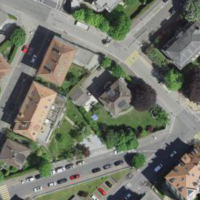
EUNIS habitat code: 54
Species observed at this site:
Sorbus aucuparia